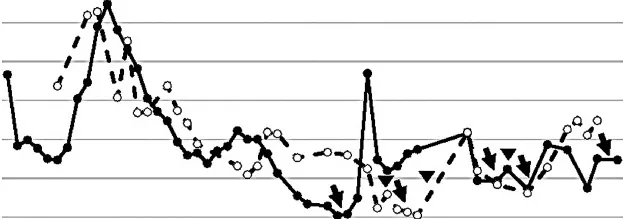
Platelet and absolute neutrophil count (ANC) and therapeutic interventions.
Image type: pathology (fish)